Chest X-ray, PA view. Patient: 31 years old, sex F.
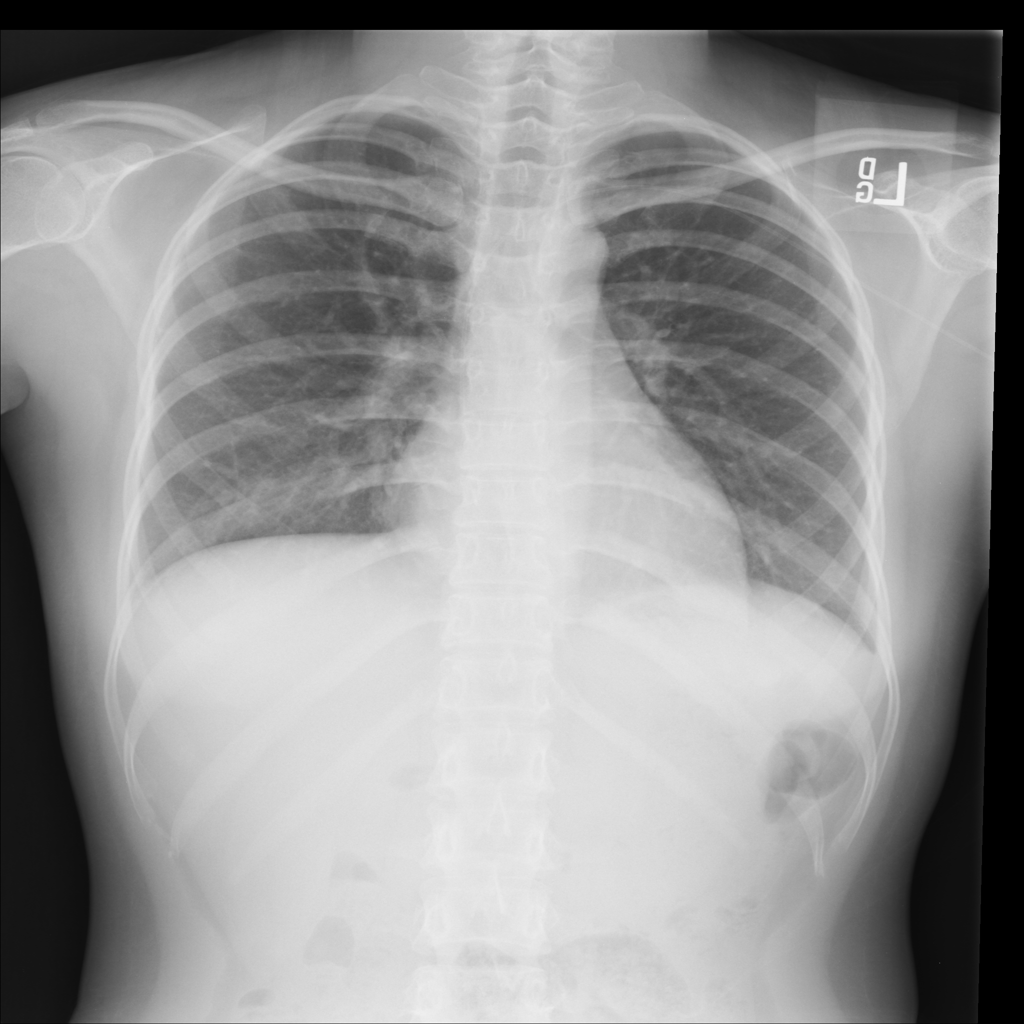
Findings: No Finding